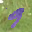
Label: 9